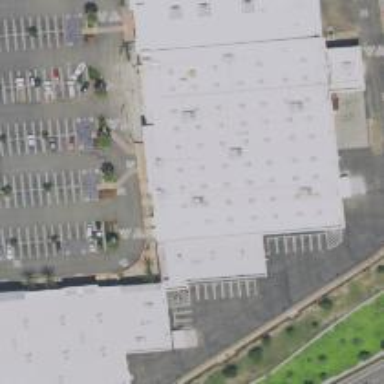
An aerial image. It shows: Retail building.